Field crop: maize
Growth stage: 1
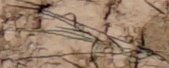
Species: lolium